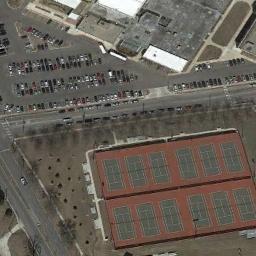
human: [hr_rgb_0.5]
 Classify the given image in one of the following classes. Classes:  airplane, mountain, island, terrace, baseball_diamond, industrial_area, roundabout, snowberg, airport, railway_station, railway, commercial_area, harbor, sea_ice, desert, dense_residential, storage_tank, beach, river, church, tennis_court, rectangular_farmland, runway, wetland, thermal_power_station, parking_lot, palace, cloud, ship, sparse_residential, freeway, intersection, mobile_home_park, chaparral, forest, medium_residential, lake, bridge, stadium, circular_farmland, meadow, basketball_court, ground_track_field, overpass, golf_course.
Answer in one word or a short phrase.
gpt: tennis_court